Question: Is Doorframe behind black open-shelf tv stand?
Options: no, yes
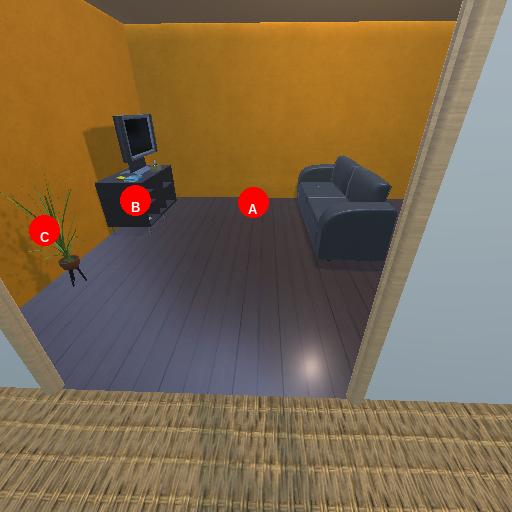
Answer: no